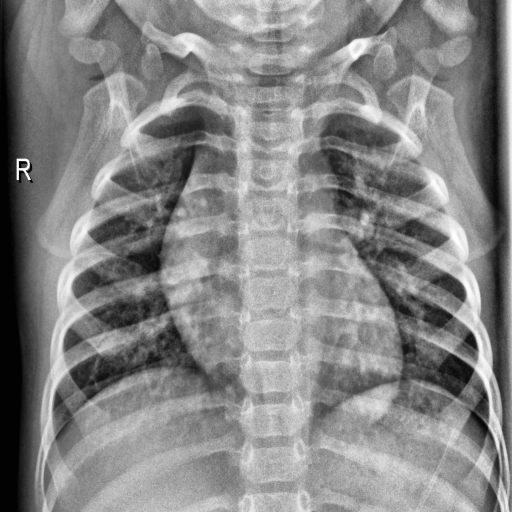
Finding: NORMAL